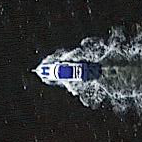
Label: Civil_yacht